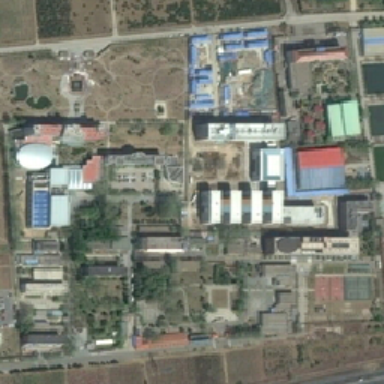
Different types of buildings are located in the wild birds near the road .